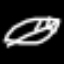
Label: leaf